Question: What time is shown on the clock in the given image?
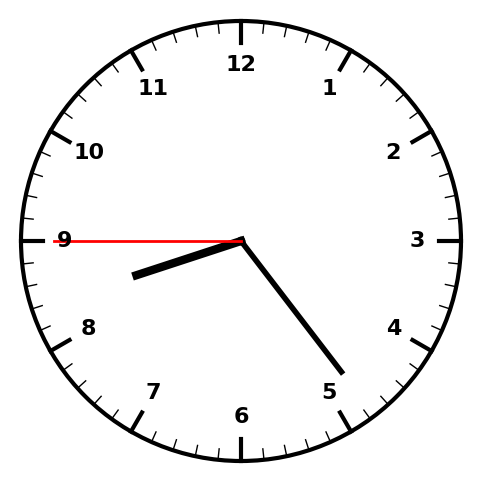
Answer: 08:23:45